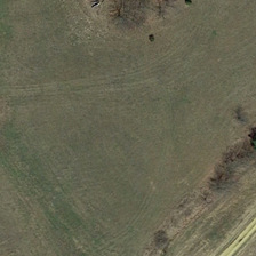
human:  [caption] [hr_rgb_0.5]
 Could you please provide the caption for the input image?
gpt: Grass grows on this ranch.

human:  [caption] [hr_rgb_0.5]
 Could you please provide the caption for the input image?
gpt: Grass is growing in this big ranch.

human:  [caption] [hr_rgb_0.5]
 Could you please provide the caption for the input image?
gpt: A small number of trees are planted on the pasture.

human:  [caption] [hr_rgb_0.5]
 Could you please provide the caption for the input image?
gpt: A few trees are planted in the pasture.

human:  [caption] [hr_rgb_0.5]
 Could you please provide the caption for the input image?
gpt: a small amount of trees have been planted in the pasture.